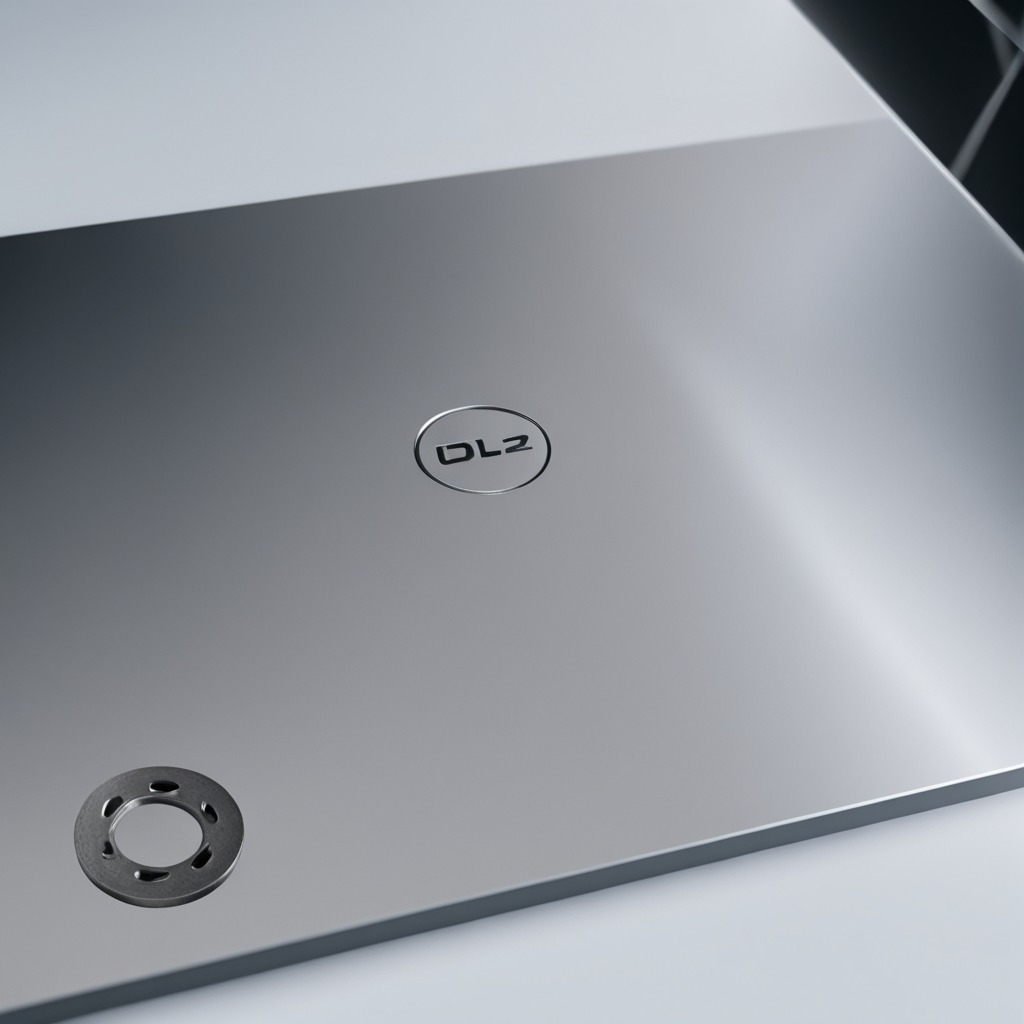
A flat metal washer is lying on a stainless steel table in a high-end prototyping lab.